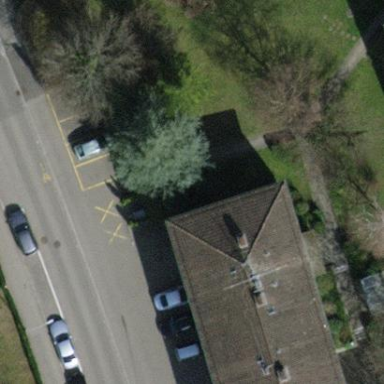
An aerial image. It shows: Building with hipped roof shape.